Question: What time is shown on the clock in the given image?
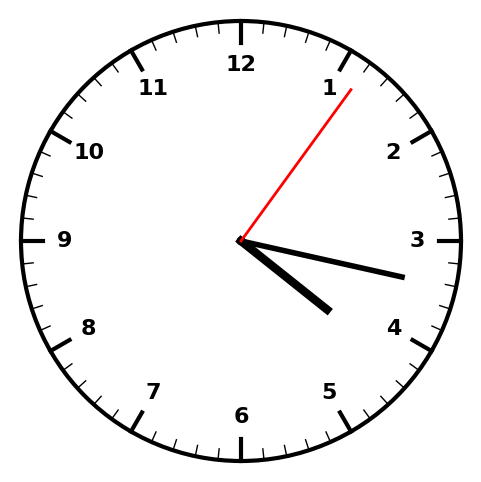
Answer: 04:17:06